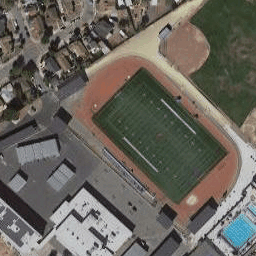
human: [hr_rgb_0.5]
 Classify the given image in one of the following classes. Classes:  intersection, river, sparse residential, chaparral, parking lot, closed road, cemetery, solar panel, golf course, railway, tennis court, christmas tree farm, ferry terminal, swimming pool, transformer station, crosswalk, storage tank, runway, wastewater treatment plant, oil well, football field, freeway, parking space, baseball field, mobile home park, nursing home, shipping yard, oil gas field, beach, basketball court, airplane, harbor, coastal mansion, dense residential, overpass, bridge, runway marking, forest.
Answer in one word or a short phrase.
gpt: football field